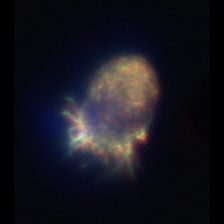
Taxon: Ciliates
Group: Other